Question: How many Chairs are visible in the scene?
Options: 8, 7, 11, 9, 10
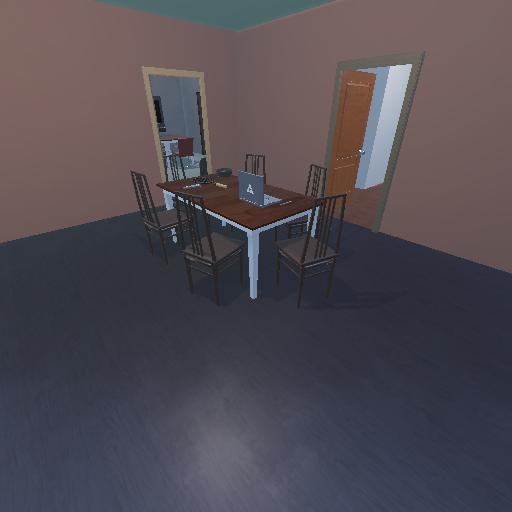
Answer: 8